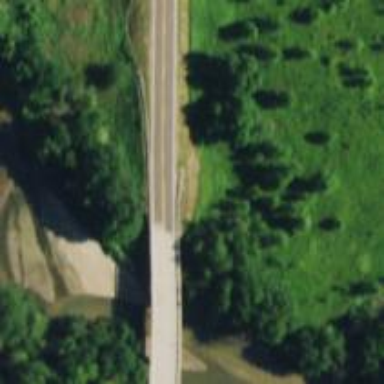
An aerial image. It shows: Tertiary road with bridge.